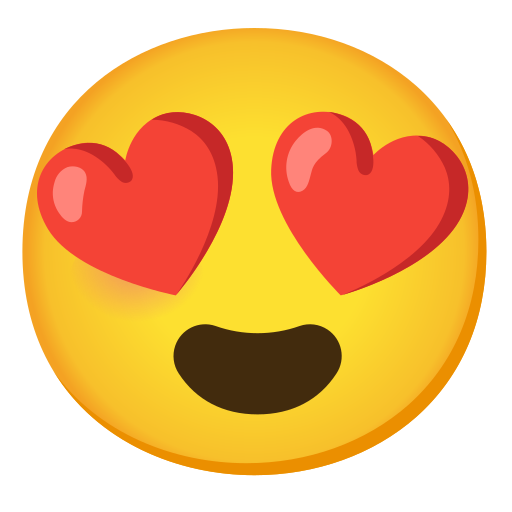
Emoji: 😍